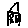
Label: house